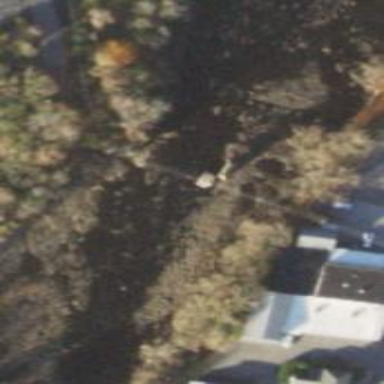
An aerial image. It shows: Abandoned bridge.